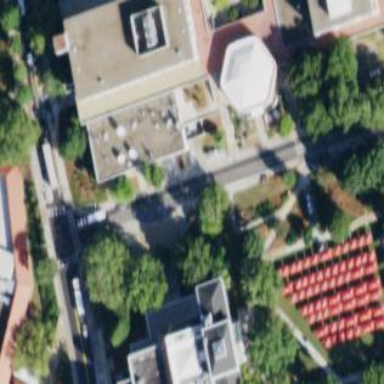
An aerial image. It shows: View of university building.